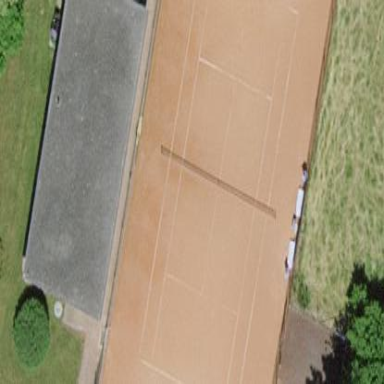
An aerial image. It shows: Tennis court in leisure pitch.